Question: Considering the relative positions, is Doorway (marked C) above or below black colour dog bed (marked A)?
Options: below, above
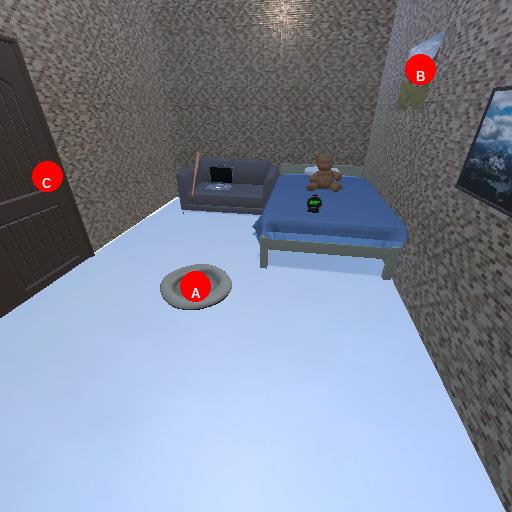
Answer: below